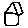
Label: house